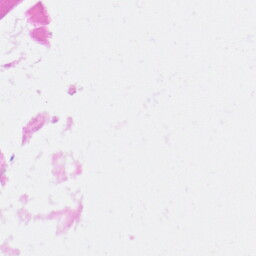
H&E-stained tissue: Heart